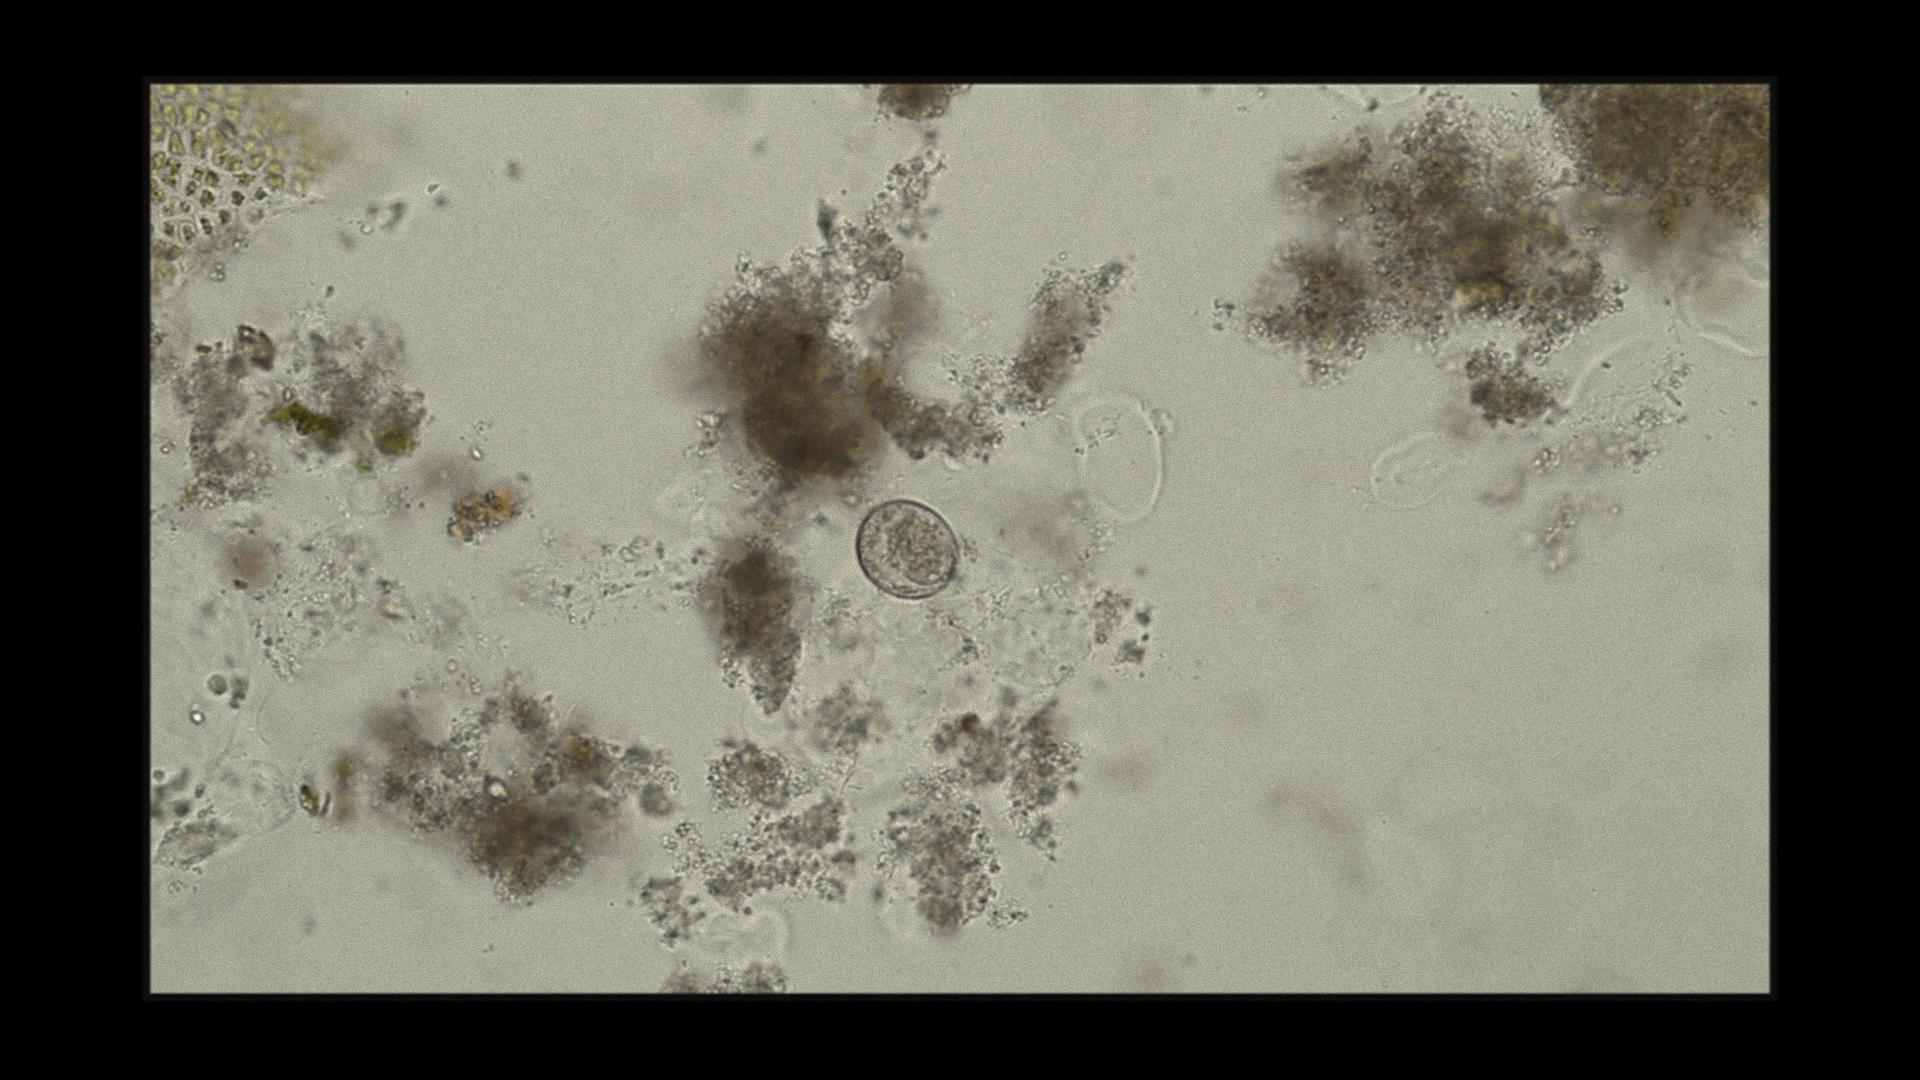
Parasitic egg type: Hymenolepis nana